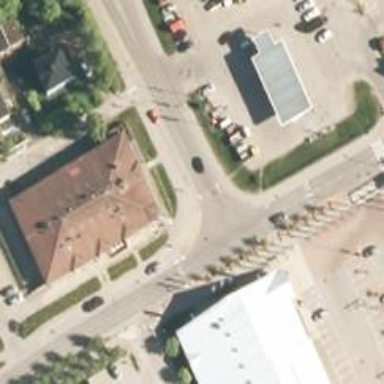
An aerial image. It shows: Post office.